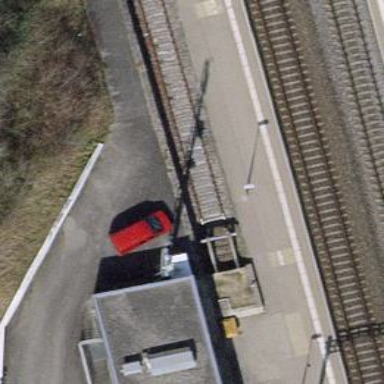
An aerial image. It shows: Railway buffer stop.